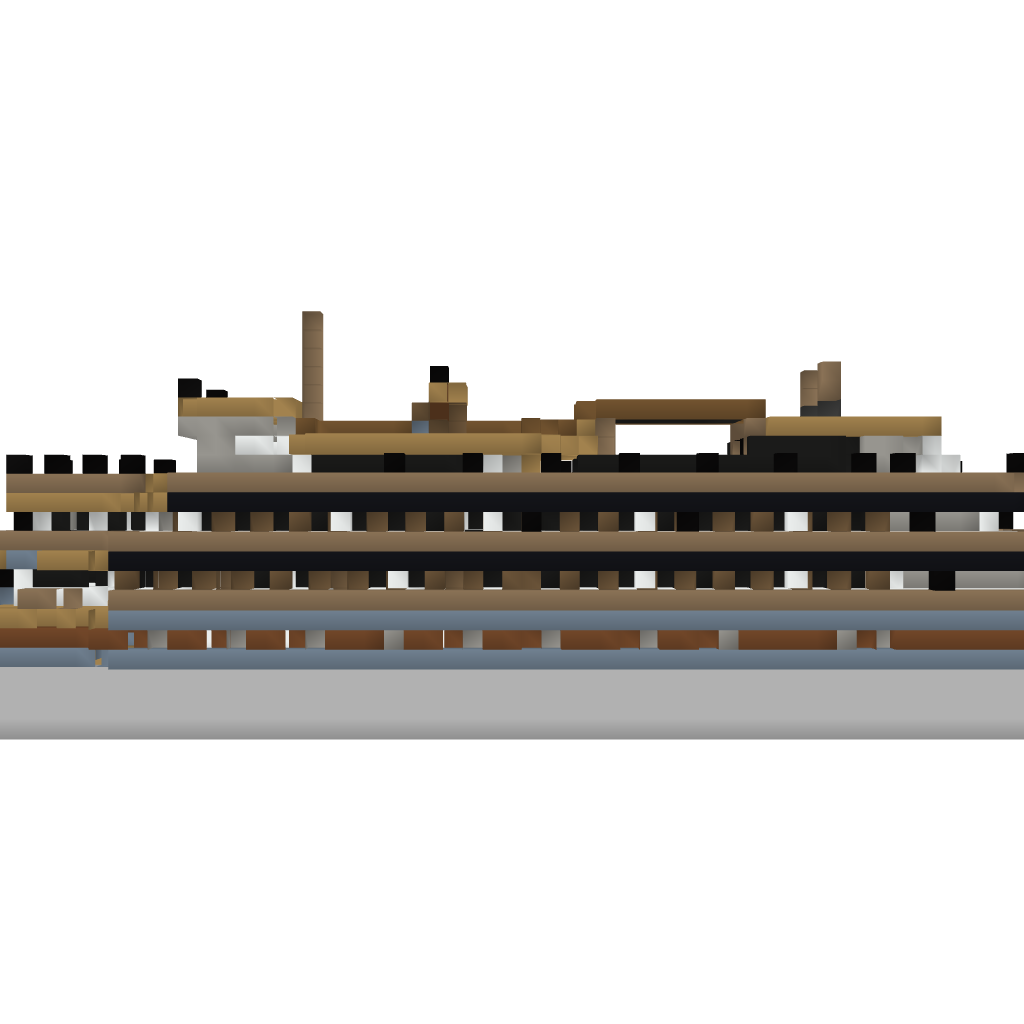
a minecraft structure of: AxiumSA Luxury Liner